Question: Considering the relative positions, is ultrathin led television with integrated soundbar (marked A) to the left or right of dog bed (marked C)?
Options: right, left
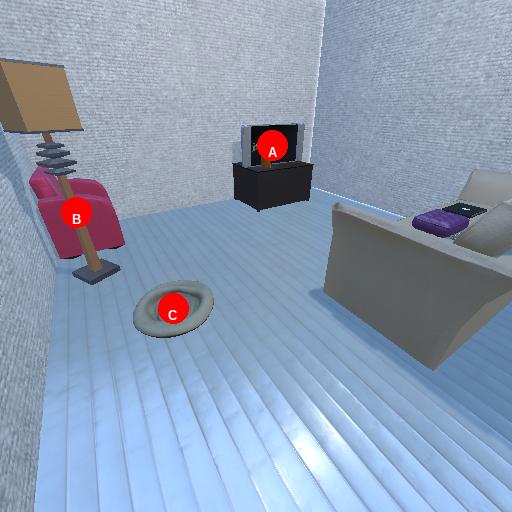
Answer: right